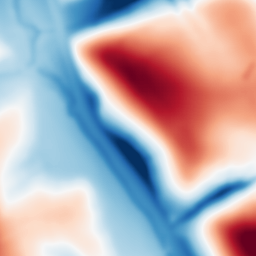
Category: multiscale
Decomposition family: dog
Decomposition parameters: sigma_low: 3
sigma_high: 50
Upsampling method: sinc_hamming
Upsampling parameters: scale: 2
kernel_size: 8
Upsampling scale: 2